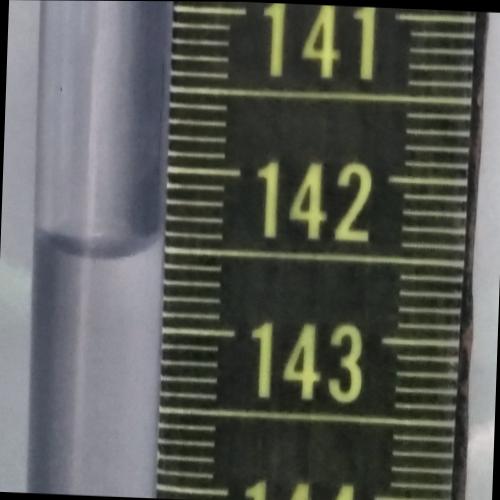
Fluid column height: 142.5 cm